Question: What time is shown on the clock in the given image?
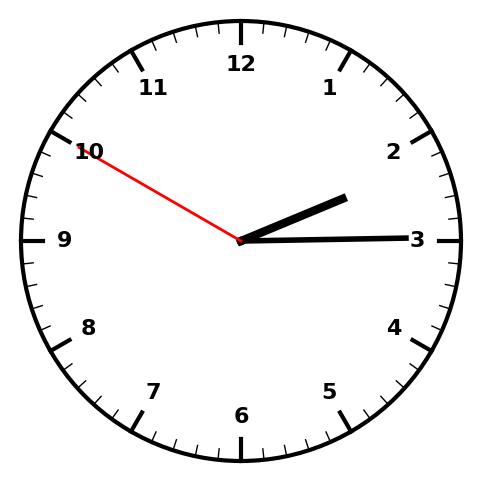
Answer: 02:14:50